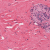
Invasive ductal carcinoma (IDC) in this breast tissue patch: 0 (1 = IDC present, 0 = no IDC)